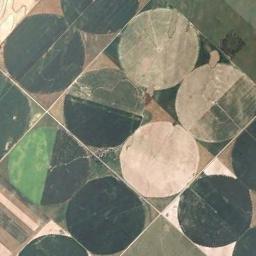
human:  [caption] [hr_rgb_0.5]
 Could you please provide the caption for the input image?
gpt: There's a circular field with a radius drawn .

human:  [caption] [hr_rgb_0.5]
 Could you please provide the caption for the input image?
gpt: Dozens of neatly arranged circular farmland mixed with green and light yellow .

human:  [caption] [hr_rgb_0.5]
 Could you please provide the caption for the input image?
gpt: Some green circle farmland are in the bare land .

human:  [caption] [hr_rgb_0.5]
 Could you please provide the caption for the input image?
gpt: Several circular farmlands with different colors are on the ground .

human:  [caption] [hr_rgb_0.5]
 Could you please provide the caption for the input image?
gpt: There are some circular farmlands of the same size arranged neatly .